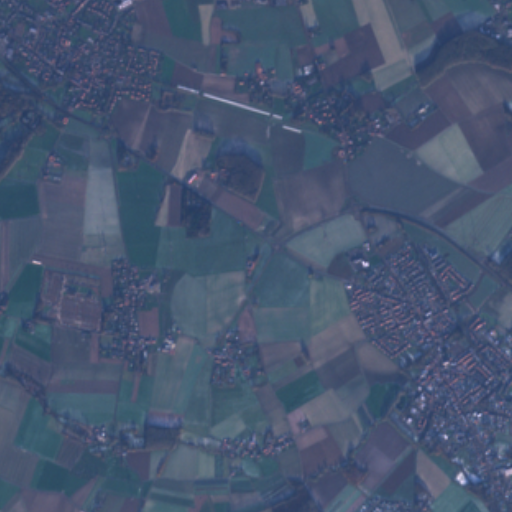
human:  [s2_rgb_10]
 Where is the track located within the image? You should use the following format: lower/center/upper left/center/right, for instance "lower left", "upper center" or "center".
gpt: The track is located in the center right of the image.
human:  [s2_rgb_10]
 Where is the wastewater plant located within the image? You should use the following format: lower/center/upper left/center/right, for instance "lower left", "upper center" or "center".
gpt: The wastewater plant is located in the center right of the image.
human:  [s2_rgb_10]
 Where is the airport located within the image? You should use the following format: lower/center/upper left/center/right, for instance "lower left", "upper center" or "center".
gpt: There is no airport in the image.